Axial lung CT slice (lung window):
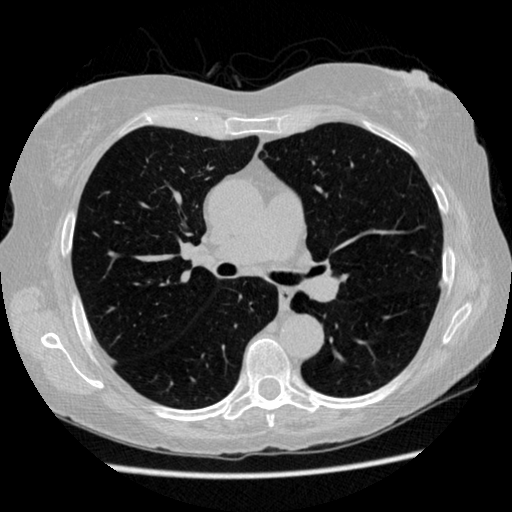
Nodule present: no